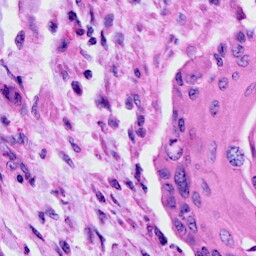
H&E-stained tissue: Cervix